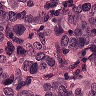
Metastatic tissue present: yes